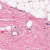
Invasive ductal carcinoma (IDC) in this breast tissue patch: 0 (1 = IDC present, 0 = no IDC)